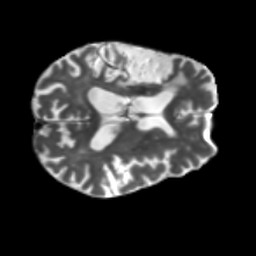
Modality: T2w
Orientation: axial
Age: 58
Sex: male
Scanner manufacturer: siemens
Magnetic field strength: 3 T
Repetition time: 5.25 s
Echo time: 0.08 s